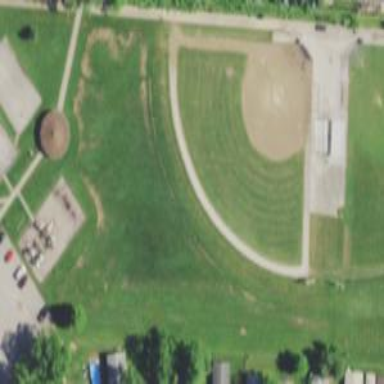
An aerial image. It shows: Baseball pitch for leisure land activities.